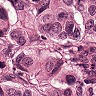
Metastatic tissue present: yes